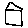
Label: house